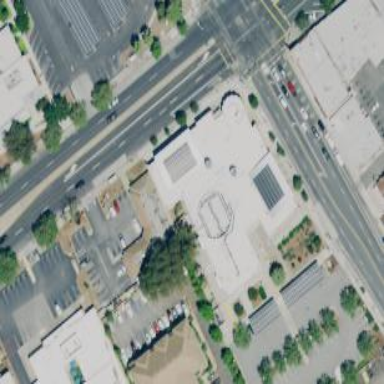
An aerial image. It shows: Civic building that serves as library.